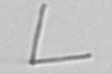
Label: Nanoneis